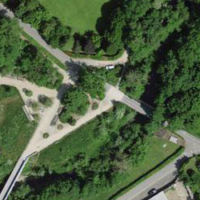
EUNIS habitat code: 25
Species observed at this site:
Stachys recta
Polypodium vulgare
Cepaea nemoralis
Potamopyrgus antipodarum
Clematis vitalba
Melilotus albus
Euphorbia cyparissias
Salvia pratensis
Silene latifolia
Cruciata laevipes
Vicia cracca
Cornus sanguinea